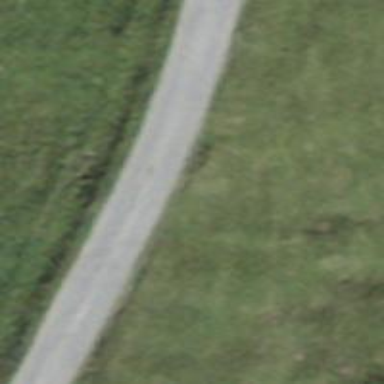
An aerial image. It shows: Paved track with grade 1 surface.